Question: Not sure if it's the right place to ask, anyway.
I'm writing a simple chat with c++, where a client gets socket value as nickname for beginning.
On linux sockets are just file descriptors and they get their 3, 4, 5... that follow stdin, stdout, stderr.
But I've noticed that on Win the first client socket always gets value 192, while the others differs by 20 (almost always).

So here goes my question, why the sockets get such values on win platform (mine is win7 x64)?
Little googling didn't help.
Thanks in advance :D
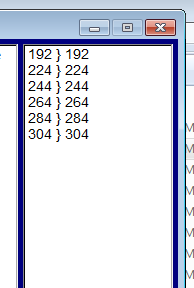
Answer: In POSIX file descriptors are integer values, and <URL> that 'open' return a value "that is the lowest file descriptor not currently open for that process". This rule doesn't actually seem to apply to 'socket' but I don't now of any Unix system that doesn't apply this rule to it as well.
Windows however doesn't use POSIX sockets. It uses Windows sockets, which it is free to define in a way that's not compatible with POSIX or the original BSD implementation. There are in fact a lot of incompatibilities with Windows sockets. Having larger than you'd expect socket values is a relatively minor incompatibility as these things go.
With Windows Sockets 2 all socket "file descriptors" are actually Windows handles. This means they can be cast to 'HANDLE' and used in many of the Windows API functions that accept handles as arguments. It also means that they share the same value space as a whole bunch of different types of objects that Windows supports. Things like files, threads, registry keys, semaphores, and so on and so on. Windows allocates a lot these behind the scenes for a process, the Winsock DLL itself uses a fair number of them, so by the time you allocate your first socket your process has already allocated a significant number of other handles.
If you use <URL> to look at running processes and turn on the option, you'll see that even the simplest of processes have quite a number of open handles. If you enable the column and use it to sort the list, you'll also see that the lowest handle value is 4 and that they're all a multiple of 4. Most if not all the multiples of 4 between 4 and the highest number on the list will allocated.
While he doesn't explain why exactly, Raymond Chen in his Old New Thing blog on <URL> does say that handles being a multiple of 4 is guaranteed:
> Not very well known is that the bottom two bits of kernel HANDLEs are always zero; in
other words, their numeric value is always a multiple of 4. Note that this applies only
to kernel HANDLEs; it does not apply to pseudo-handles or to any other type of handle (USER >handles, GDI handles, multimedia handles...) Kernel handles are things you can pass to the >CloseHandle function. The availability of the bottom two bits is buried in the ntdef.h header file:
'// // Low order two bits of a handle are ignored by the system and available // for use by application code as tag bits. The remaining bits are opaque // and used to store a serial number and table index. //'
Mark Russinovich's blog on <URL> discusses some of the internals on how handles are implemented on Windows. Unfortunately it doesn't describe how the handle values are actually allocated, but I think I can surmise some of the details. The blog entry describes a "three level-scheme". Handles are used as index into a per-process handle table, which contains pointers to a per-process handle entry table, which in turn contains a pointer to the kernel object for the handle. Windows grows these tables as necessary, and presumably it will try to save memory by reusing handles after they're closed.
It's also probably not a a coincidence that the list of handles in Process Explorer has few gaps. Since processes open and close handle all of the time (often done behind the scenes by some system DLL), if Windows wasn't aggressively reusing closed handles then the list would be much sparser. But does Windows reuse the lowest handle first?
Testing reveals that it doesn't. I wrote a program that creates three handles, closes the first, third and second in that order, and repeats all that in a loop. If Windows followed POSIX rules, then each loop iteration would create the same handles values in the same order, smallest to largest. But what happened instead was that it created the same handle values in the reverse order that they were closed. This suggests that Windows probably reuses handles in most-recently-closed order. My guess is that it implements this by keeping a linked list of unallocated handles in handle table.
So why do your socket values start at 192? Probably because your process already had 47 open handles at that point. Why do your sockets differ by 20? Probably because you're creating 4 other handles in between creating each socket. Winsock itself maybe creating multiple handles behind the scenes each time you create a socket.